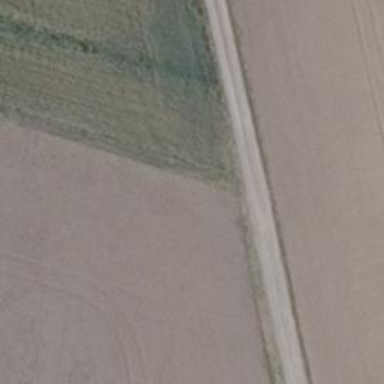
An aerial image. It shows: Track road with grade3 tracktype.